Question: Hello i am having problems with my first php project which i am doing to teach my self a bit about it.So i made a form here is code:
'''
<html>
<head>
<title>Php-Web Page - Input</title>
<meta http-equiv="Content-Type" content="text/html; charset=UTF-8">
</head>
<body>
<div id="glava">
<center>Php Spletna Stran</center>
<hr/>
</div>
<div id="menu">
<center>
<a href="index.php">NAZAJ</a>
<a href="bris.html">BRISANJE</a>
</center>
<hr/>
</div>
<div id ="vsebina">
<div div="vpisigr">
<form action="insert.php" method="post">
Vpisovanje igralca<br/>
ID:<input type="text" name="pid" size="20"/><br/>
Ime:<input type="text" name="pime" size="20"/><br/>
Priimek:<input type="text" name="ppriimek" size="20"/><br/>
Starost:<input type="text" name="pstarost" size="20"/><br/>
Velikost:<input type="text" name="pvelikost" size="20"/><br/>
Polozaj:<input type="text" name="ppolozaj" size="20"/><br/>
ID Kluba:<input type="text" name="ppid" size="20"/><br/>
<input type="submit" value="Shrani"/>
<input type="reset" value="Reset"/>
</form>
</div>
</div>
<hr/>
<div id="footer">
<center>Vse pravice pridrzane </center>
</div>
</body>
<html>
'''
So here i require from user to enter all data to insert into database. Here is screenshoot of database:

and here is which is called as form action
'''
<?php
header("Content-type: text/html; charset=utf-8");
$con = mysql_connect("localhost","username","pass");
if (!$con)
{
die('Could not connect: ' . mysql_error());
}
mysql_select_db("php", $con);
//hmmmm ne dela
$sql="INSERT INTO Igralec (iID, iIME, iPRIIMEK, iSTAROST, iVELIKOST, iPOLOZAJ, ID)
VALUES ('$_POST[pid]', '$_POST[pime]', '$_POST[ppriimek]', '$_POST[pstarost]', '$_POST[pvelikost]', '$_POST[ppolozaj]', '$_POST[ppid]')";
if (!mysql_query($sql,$con))
{
die('Error: ' . mysql_error());
}
//die(print_r($_POST));
echo "Dodana je ena nova vrstica";
mysql_close($con);
?>
'''
The problem is thath evry time i submit data, it writes false data into database all in format like
0--0-0-00 or simmilar to thath. But in array before is written it contains correct data but somehow it writes in database false data.
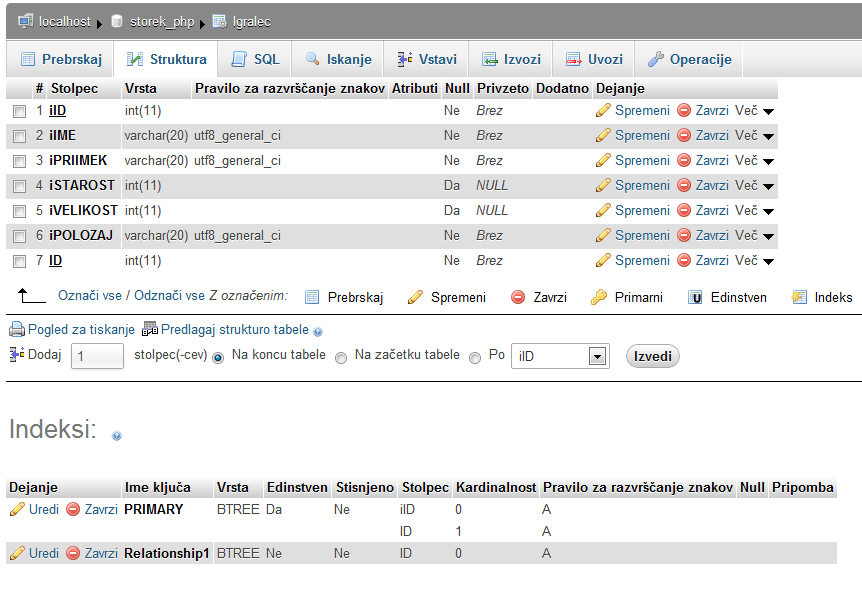
Answer: Try editing your $sql variable to this:
'''
$sql="INSERT INTO Igralec (iID, iIME, iPRIIMEK, iSTAROST, iVELIKOST, iPOLOZAJ, ID)
VALUES ('".$_POST[pid]."', '".$_POST[pime]."', '".$_POST[ppriimek]."', '".$_POST[pstarost]."', '".$_POST[pvelikost]."', '".$_POST[ppolozaj]."', '".$_POST[ppid]."')";
'''